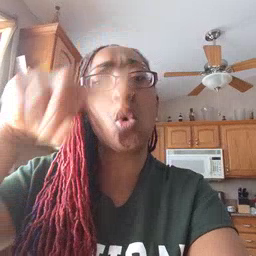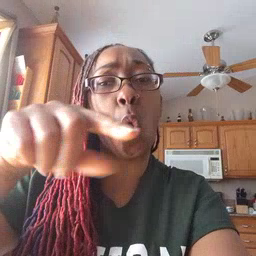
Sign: go